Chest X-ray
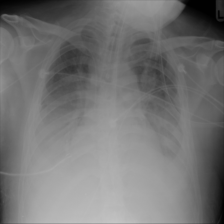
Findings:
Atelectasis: negative
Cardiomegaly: negative
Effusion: positive
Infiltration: negative
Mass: negative
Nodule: negative
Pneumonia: negative
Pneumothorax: negative
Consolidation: negative
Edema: negative
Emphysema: negative
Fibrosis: negative
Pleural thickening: negative
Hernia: negative